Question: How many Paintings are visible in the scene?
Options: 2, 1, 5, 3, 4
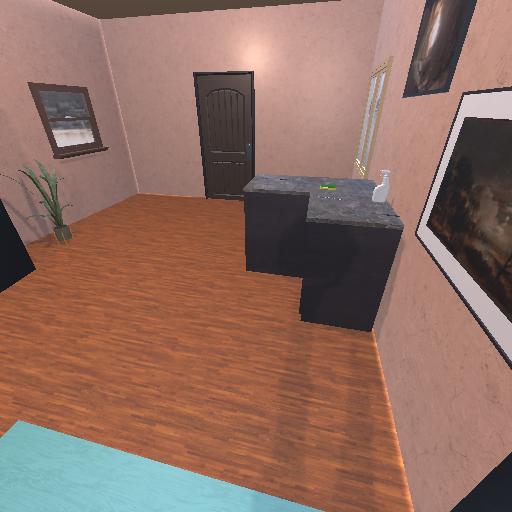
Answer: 2